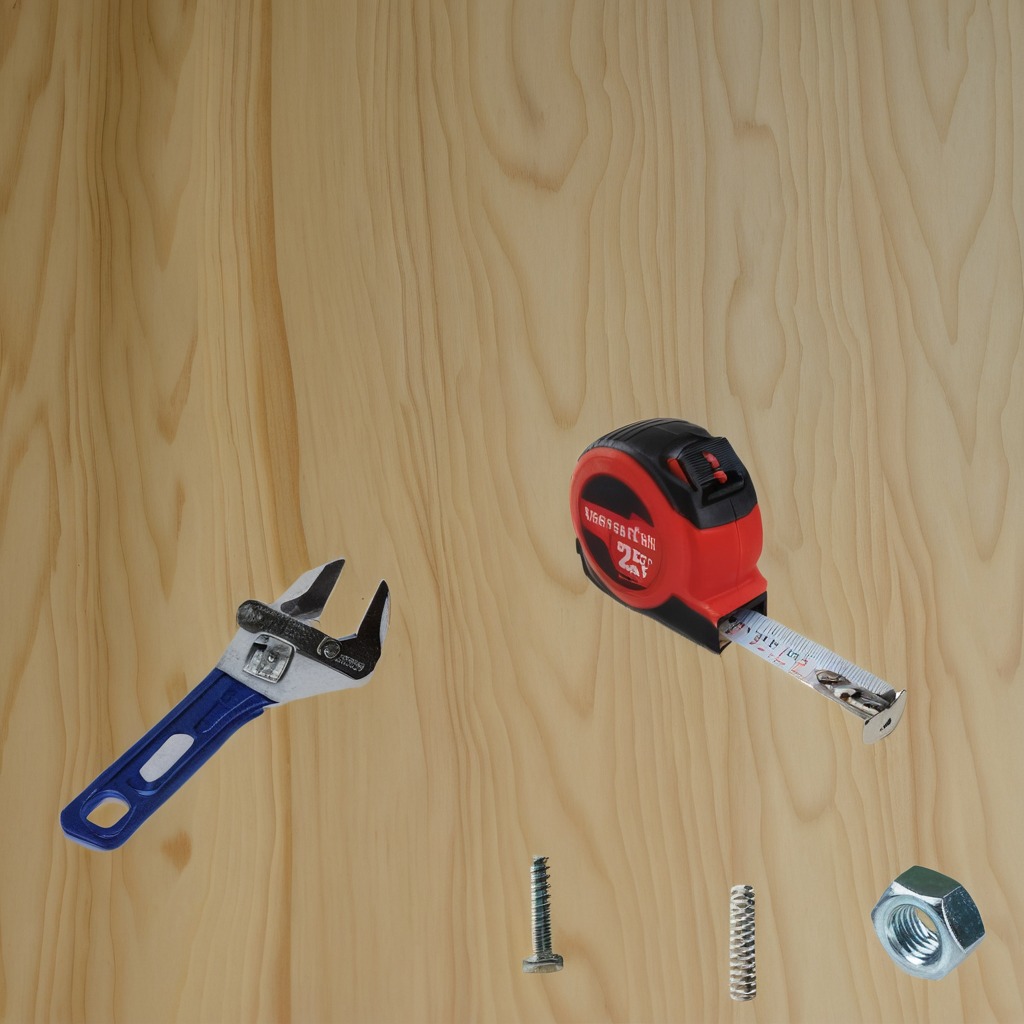
A measuring tape, a metal machine screw, a coiled metal spring, a metal nut, and a wrench are lying on the plywood surface.